Question:
Whenever the "save" button is clicked, the values of the input elements are saved in the local storage so that when the page is reloaded, the "states of the page" can be restored (including values of the input elements, the image of the selected animal, the values in '<div id="title">' and '<div id="description">'.
I tried the way in the W3School, but somehow it did not work. The page will refresh after reloading.
The html is shown below:
'''
</head>
<body>
<form>
<div>
<input name="title" id="title1" placeholder="Title ..." value="">
</div>
<div>
<label for="fruit">Animal choice: </label>
<input type="radio" name="animal" value="wolf" checked> Wolf
<input type="radio" name="animal" value="lemur"> Lemur
<input type="radio" name="animal" value="cat"> Cat
<input type="radio" name="animal" value="raccoon"> Raccoon
</div>
<div>
<textarea name="description" rows="6" cols="60" value=""
placeholder="Description ..."></textarea>
</div>
</form>
<div>
<button id="save">Save</button>
<button type="reset">Reset</button>
</div>
<hr>
<div>
<h3 id=t1>Title ...</h3>
<div><img id=animal_img src="img/wolf.jpg" alt="wolf"></div>
<div id=description>Description ...</div>
</div>
<div id="result">...</div>
</body>
</html>
'''
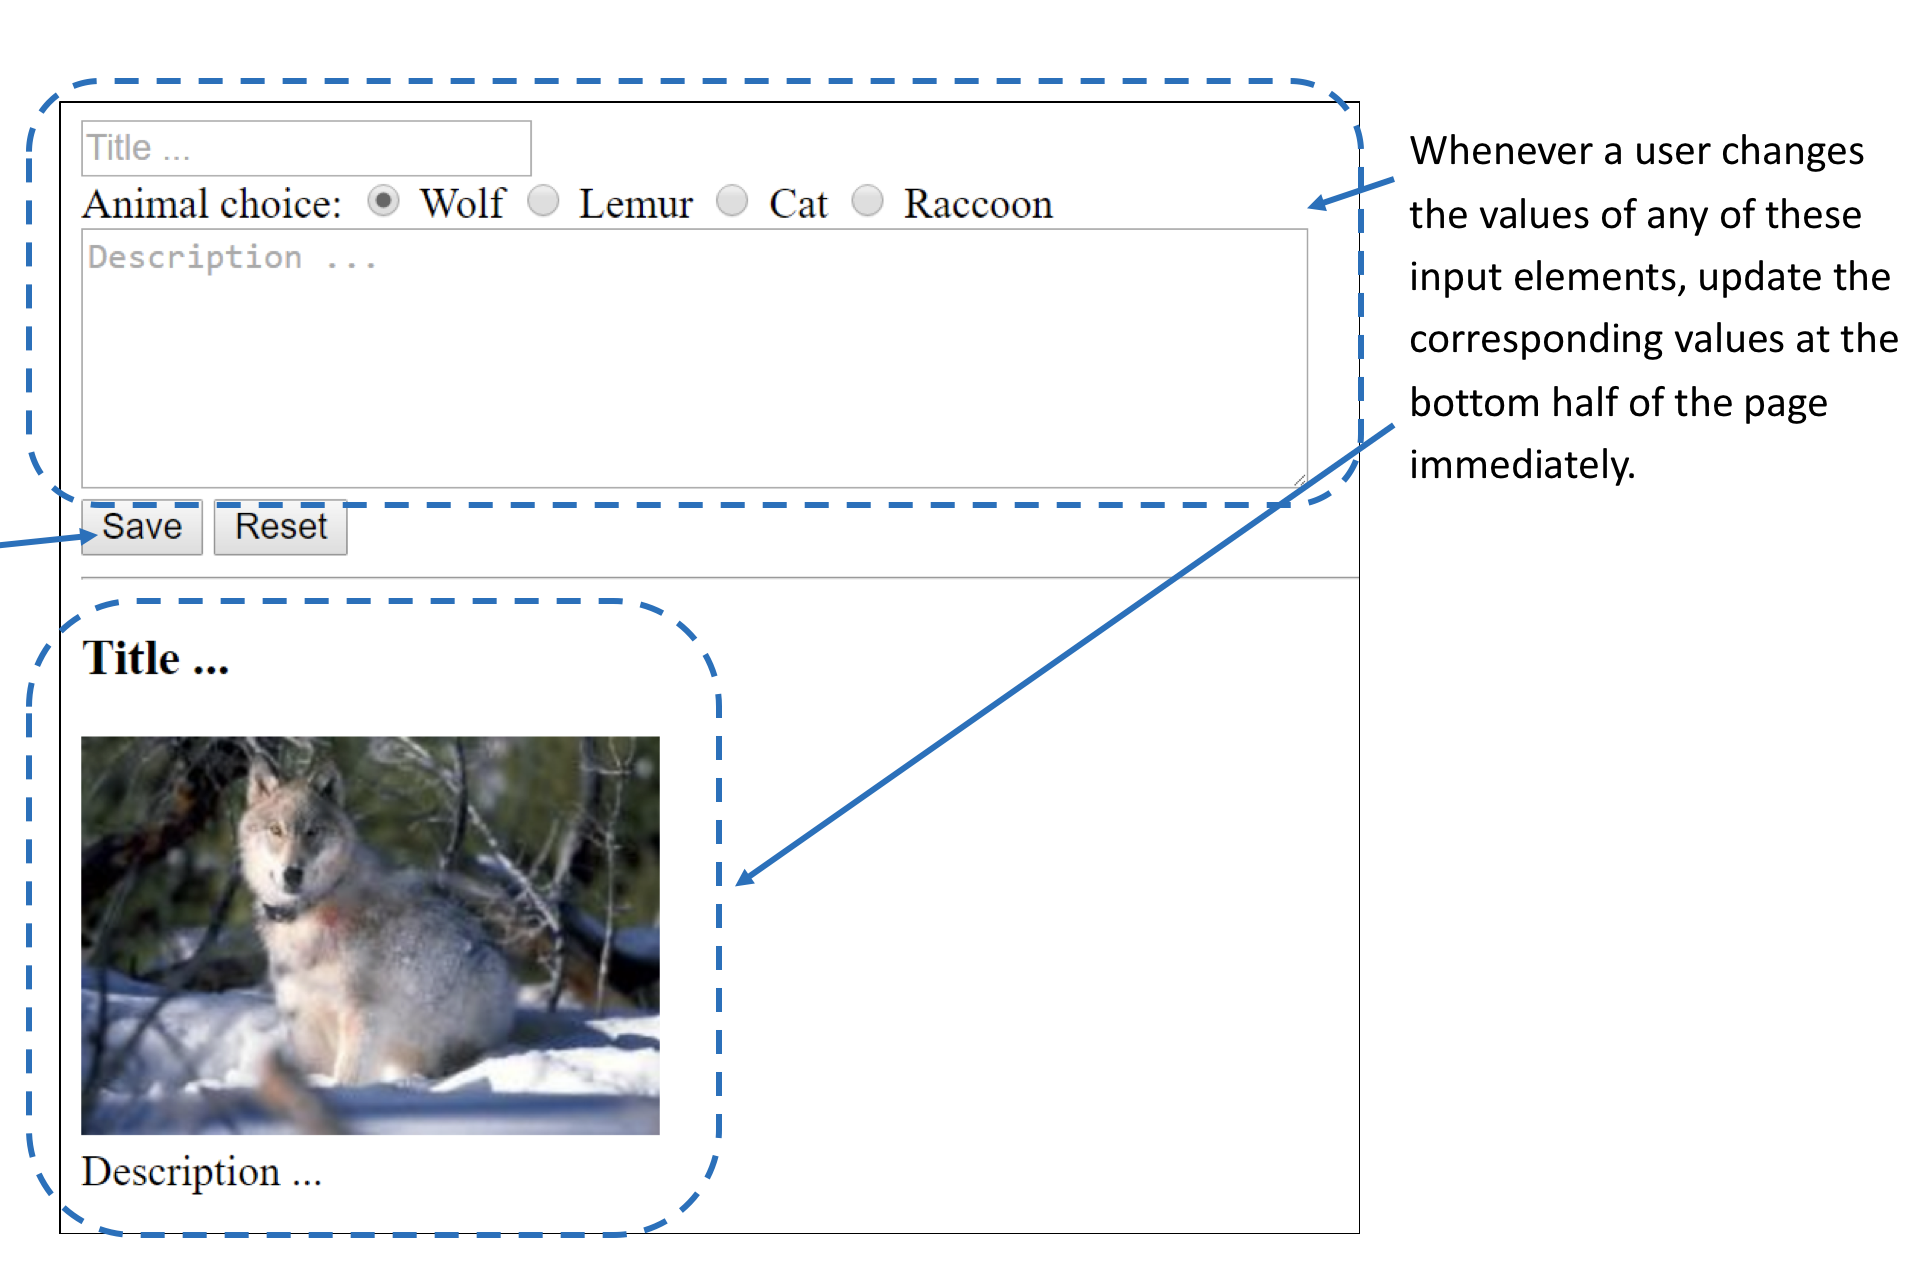
Answer: You can use a listener to check if the radio is changed and then use an 'if' to check the value and then define the image, description, etc...
Here I used a very basic and general jQuery selector 'input[type='radio']', you can use a class to be more specific if you want.
There's a function called 'AdjustSelected', it makes all adjustments, changing image, title, etc... you can call it when the page loads, passing the value that comes from the localStorage, to adjust everything right n the loading of the page.
'''
AdjustSelected = function(valSelected){
if (valSelected == 'wolf'){
$('#t1').text('The Wolf');
$('#animal_img').attr('src', 'PATH_TO_IMAGE');
$('#animal_img').attr('alt', 'wolf');
$('#description').text('TEXT_YOU_WANT');
}else if (valSelected == 'lemur'){
$('#t1').text('The Lemur');
$('#animal_img').attr('src', 'PATH_TO_IMAGE');
$('#animal_img').attr('alt', 'lemur');
$('#description').text('TEXT_YOU_WANT');
}else if (valSelected == 'cat'){
$('#t1').text('The Cat');
$('#animal_img').attr('src', 'PATH_TO_IMAGE');
$('#animal_img').attr('alt', 'cat');
$('#description').text('TEXT_YOU_WANT');
}else if (valSelected == 'raccoon'){
$('#t1').text('The Raccoon');
$('#animal_img').attr('src', 'PATH_TO_IMAGE');
$('#animal_img').attr('alt', 'raccoon');
$('#description').text('TEXT_YOU_WANT');
}
};
$("input[type='radio']").on('change', function(){
var valSelected = this.value;
AdjustSelected(valSelected);
});
'''
'''
<script src="https://ajax.googleapis.com/ajax/libs/jquery/2.1.1/jquery.min.js"></script>
<form>
<div>
<input name="title" id="title1" placeholder="Title ..." value=""/>
</div>
<div>
<label for="animal" id='radioAnimals'>Animal choice: </label>
<input type="radio" name="animal" value="wolf" checked> Wolf
<input type="radio" name="animal" value="lemur"> Lemur
<input type="radio" name="animal" value="cat"> Cat
<input type="radio" name="animal" value="raccoon"> Raccoon
</div>
<div>
<textarea name="description" rows="6" cols="60" value=""
placeholder="Description ..."></textarea>
</div>
</form>
<div>
<button id="save">Save</button>
<button type="reset">Reset</button>
</div>
<hr>
<div>
<h3 id=t1>Title ...</h3>
<div><img id=animal_img src="img/wolf.jpg" alt="wolf"></div>
<div id=description>Description ...</div>
</div>
<div id="result">...</div>
'''